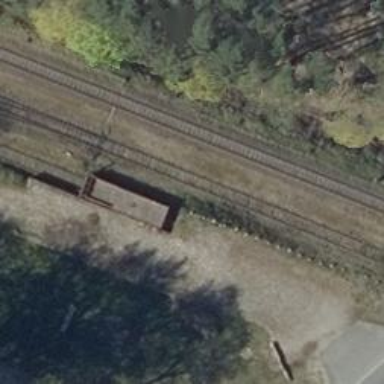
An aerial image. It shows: Preserved historic rail siding.